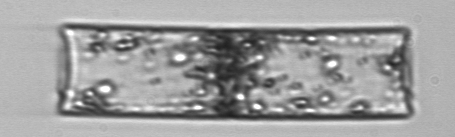
Label: Guinardia_flaccida